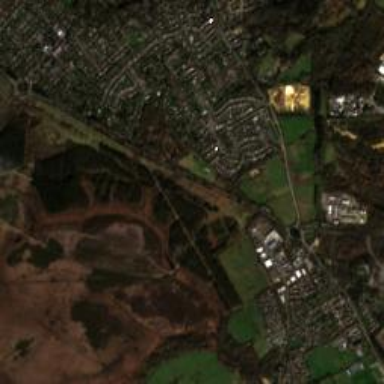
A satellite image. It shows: Lowland heath area.